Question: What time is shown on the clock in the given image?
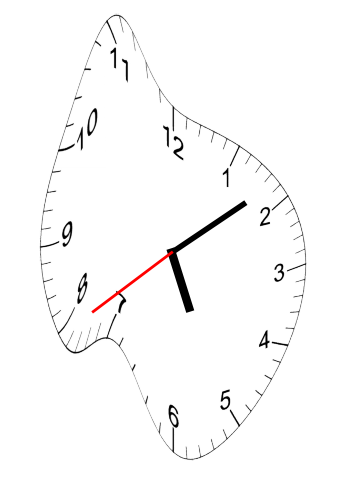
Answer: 05:08:39